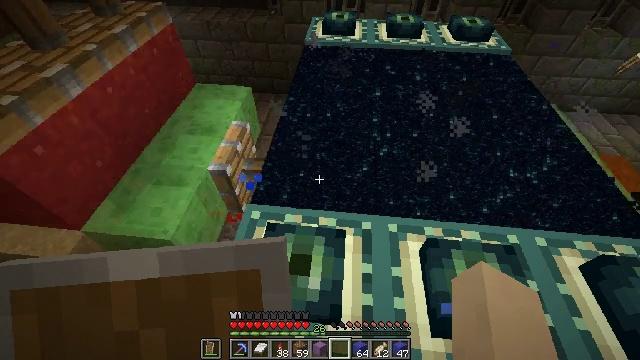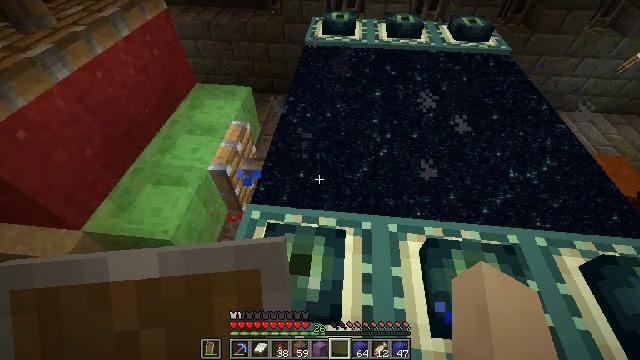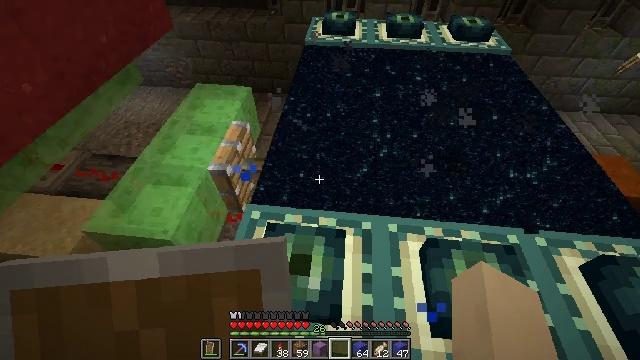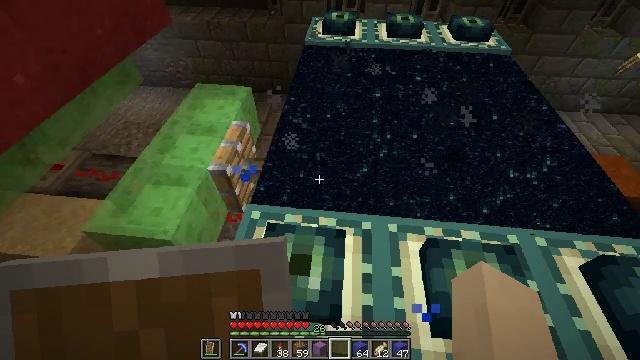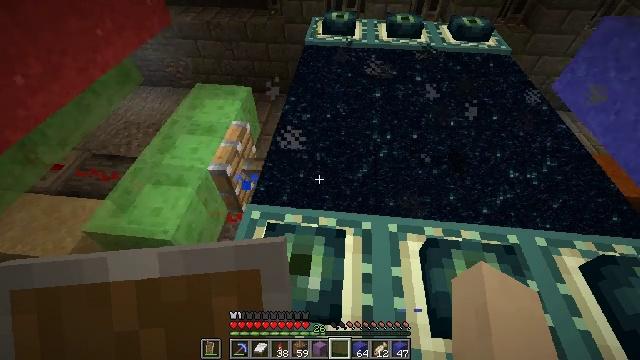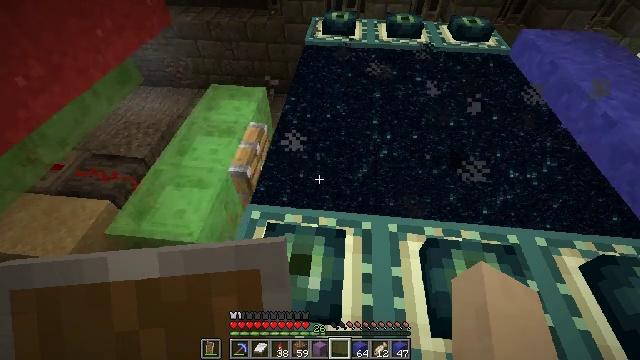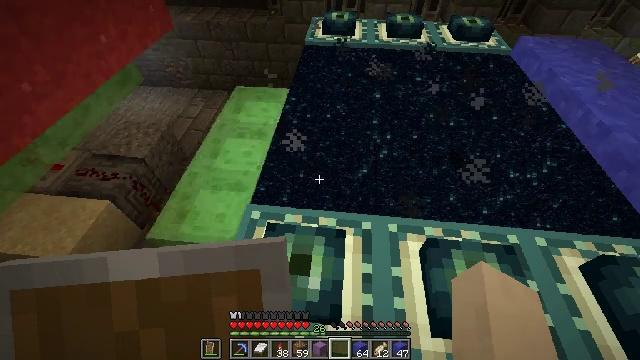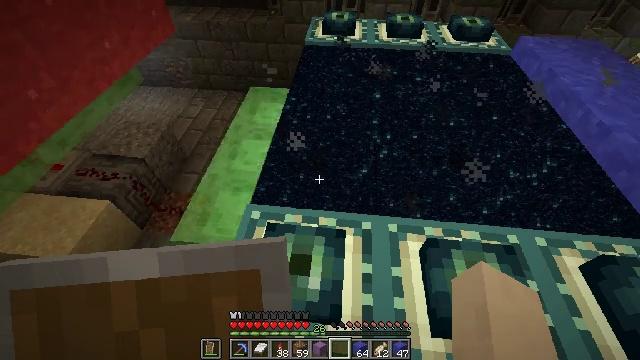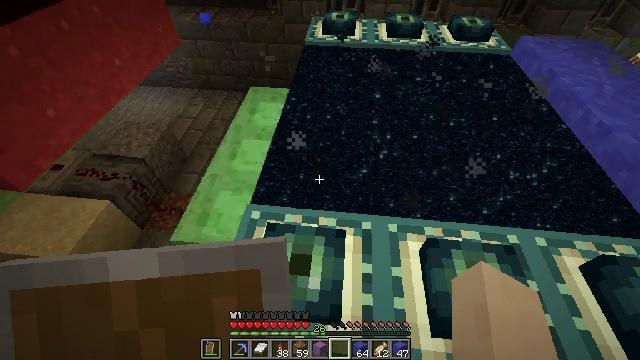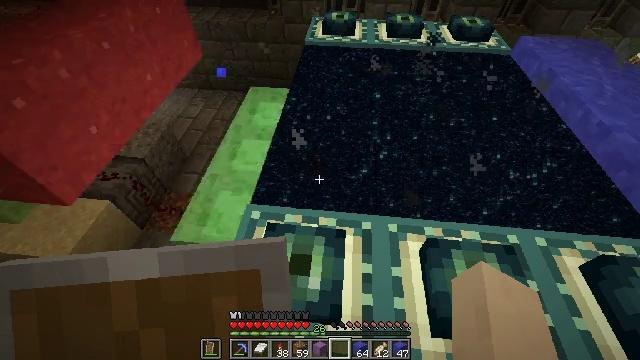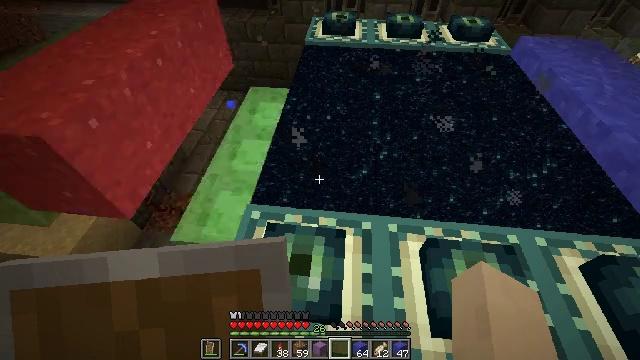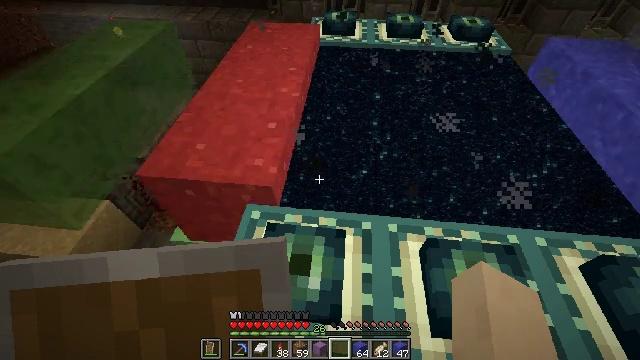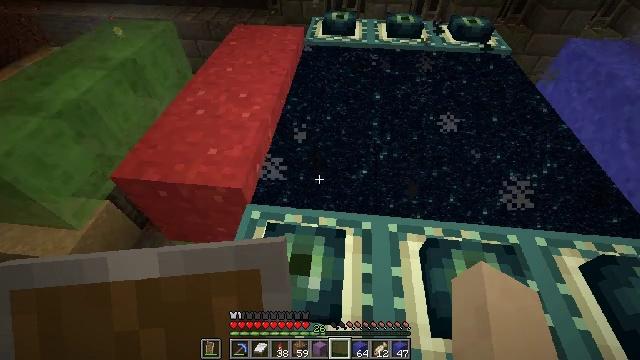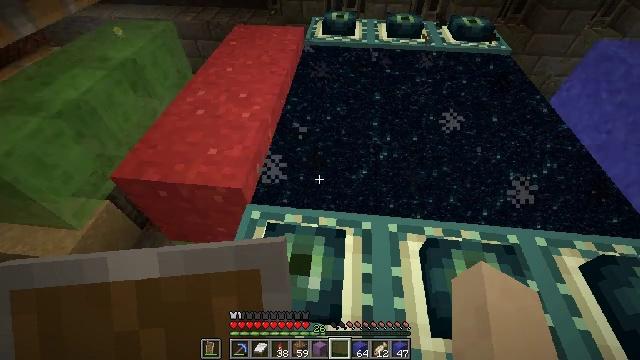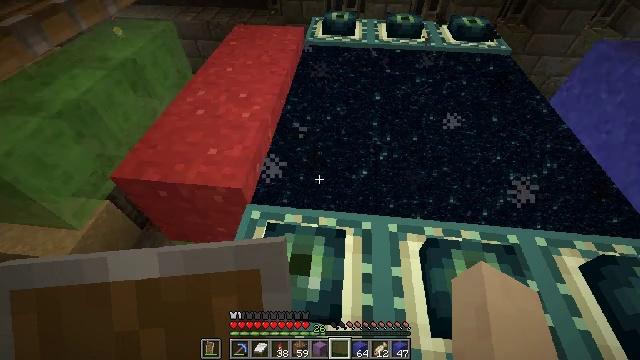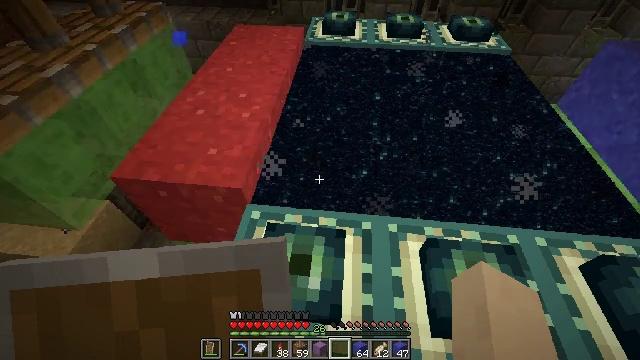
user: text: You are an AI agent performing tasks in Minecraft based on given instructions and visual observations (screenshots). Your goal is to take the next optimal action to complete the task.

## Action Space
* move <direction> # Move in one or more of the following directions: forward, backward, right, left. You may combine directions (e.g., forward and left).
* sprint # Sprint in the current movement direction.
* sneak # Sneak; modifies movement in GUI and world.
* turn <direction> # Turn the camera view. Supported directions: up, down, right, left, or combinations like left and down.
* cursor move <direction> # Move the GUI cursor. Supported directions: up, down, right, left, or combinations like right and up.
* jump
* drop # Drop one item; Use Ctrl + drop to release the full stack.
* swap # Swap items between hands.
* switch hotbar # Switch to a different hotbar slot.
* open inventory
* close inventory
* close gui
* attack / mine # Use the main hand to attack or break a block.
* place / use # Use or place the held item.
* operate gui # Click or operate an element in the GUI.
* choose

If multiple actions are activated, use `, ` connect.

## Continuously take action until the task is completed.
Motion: motion action
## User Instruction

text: Mine the red concrete powder block.
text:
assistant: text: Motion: no_op
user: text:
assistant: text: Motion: no_op
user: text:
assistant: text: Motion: no_op
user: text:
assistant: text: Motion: no_op
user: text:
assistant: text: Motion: no_op
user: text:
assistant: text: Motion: no_op
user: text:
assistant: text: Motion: no_op
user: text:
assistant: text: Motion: no_op
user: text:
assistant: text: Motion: no_op
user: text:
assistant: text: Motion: no_op
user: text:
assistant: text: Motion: no_op
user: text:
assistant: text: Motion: no_op
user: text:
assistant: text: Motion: no_op
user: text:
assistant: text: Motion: no_op
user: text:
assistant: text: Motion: no_op
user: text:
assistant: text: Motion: no_op
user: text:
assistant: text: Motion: no_op
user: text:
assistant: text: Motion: no_op
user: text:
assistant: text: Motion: no_op
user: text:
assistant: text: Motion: no_op
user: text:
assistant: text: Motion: no_op
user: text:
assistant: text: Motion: no_op
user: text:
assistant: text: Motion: no_op
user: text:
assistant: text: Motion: no_op
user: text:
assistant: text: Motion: no_op
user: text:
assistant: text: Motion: no_op
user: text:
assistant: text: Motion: no_op
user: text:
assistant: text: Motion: no_op
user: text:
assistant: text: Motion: no_op
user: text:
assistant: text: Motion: no_op